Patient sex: F
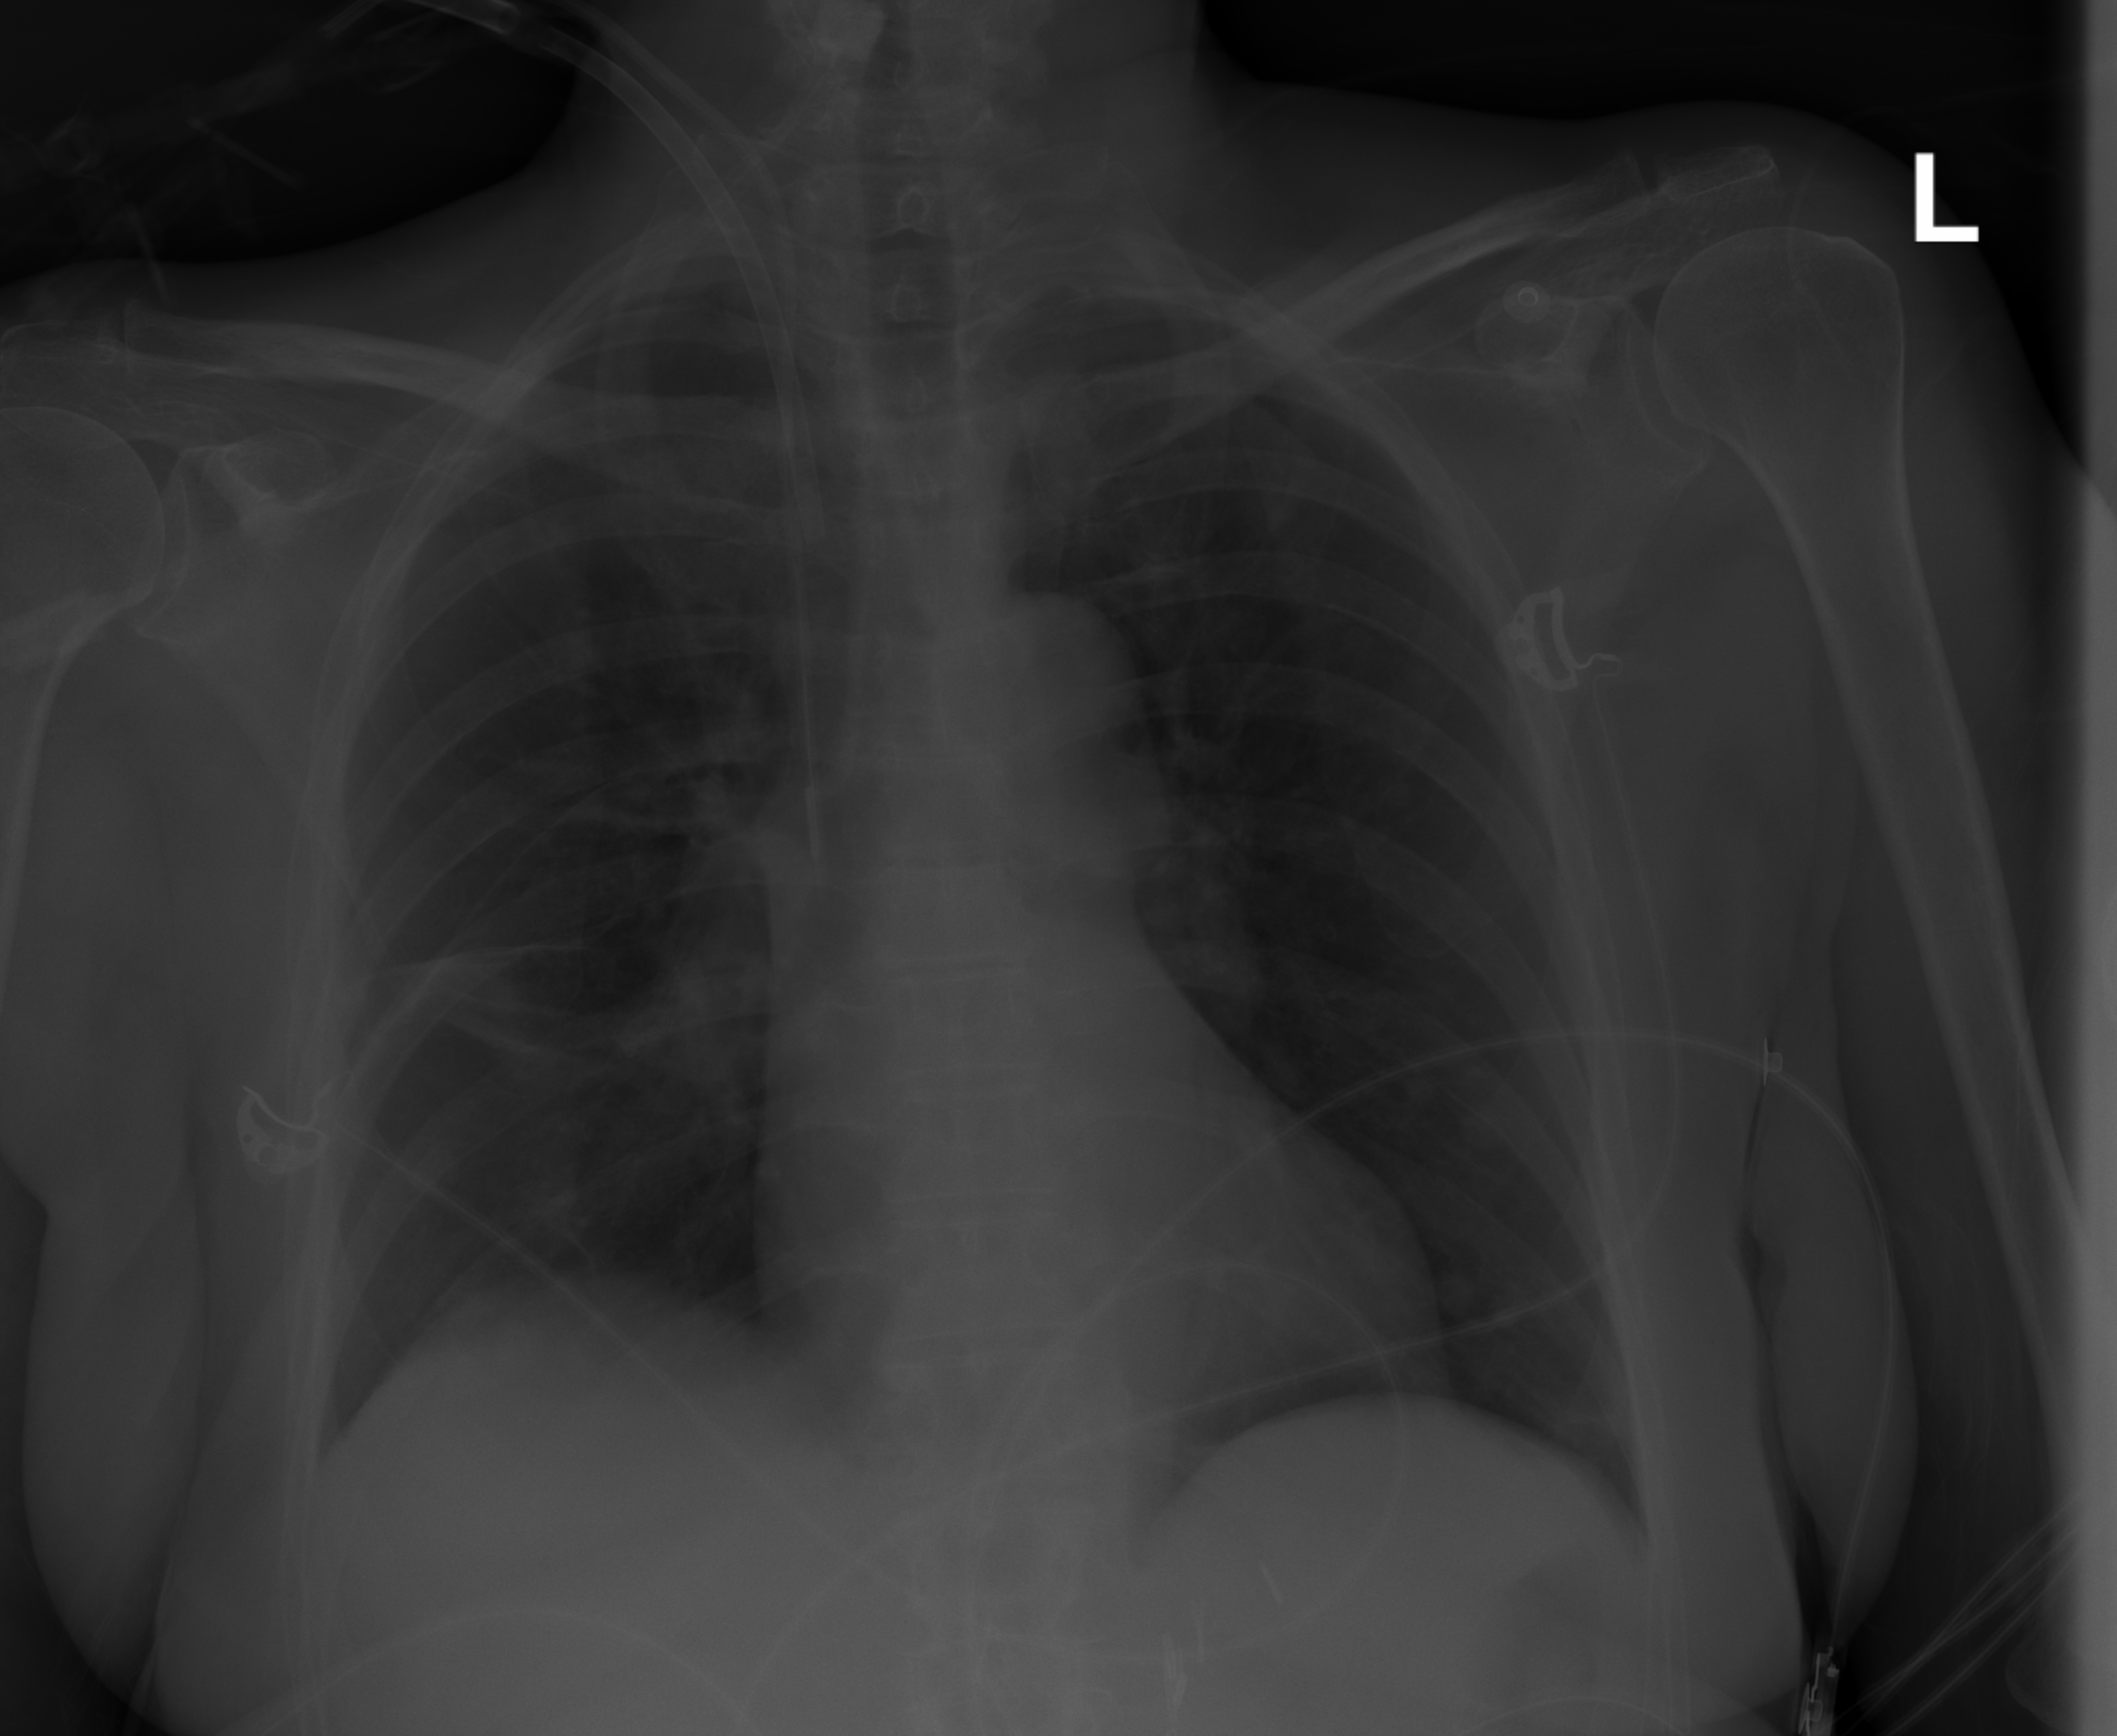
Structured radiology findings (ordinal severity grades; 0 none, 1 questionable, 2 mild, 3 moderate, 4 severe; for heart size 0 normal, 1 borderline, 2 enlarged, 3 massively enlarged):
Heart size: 0
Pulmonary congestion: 0
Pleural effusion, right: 0
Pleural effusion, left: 0
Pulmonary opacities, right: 0
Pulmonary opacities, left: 0
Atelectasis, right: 2
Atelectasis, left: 0